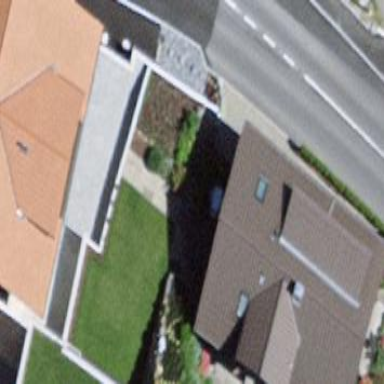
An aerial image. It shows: Residential building.